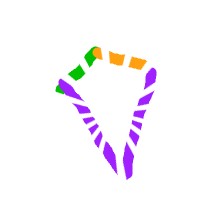
Shape: kite